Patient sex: M
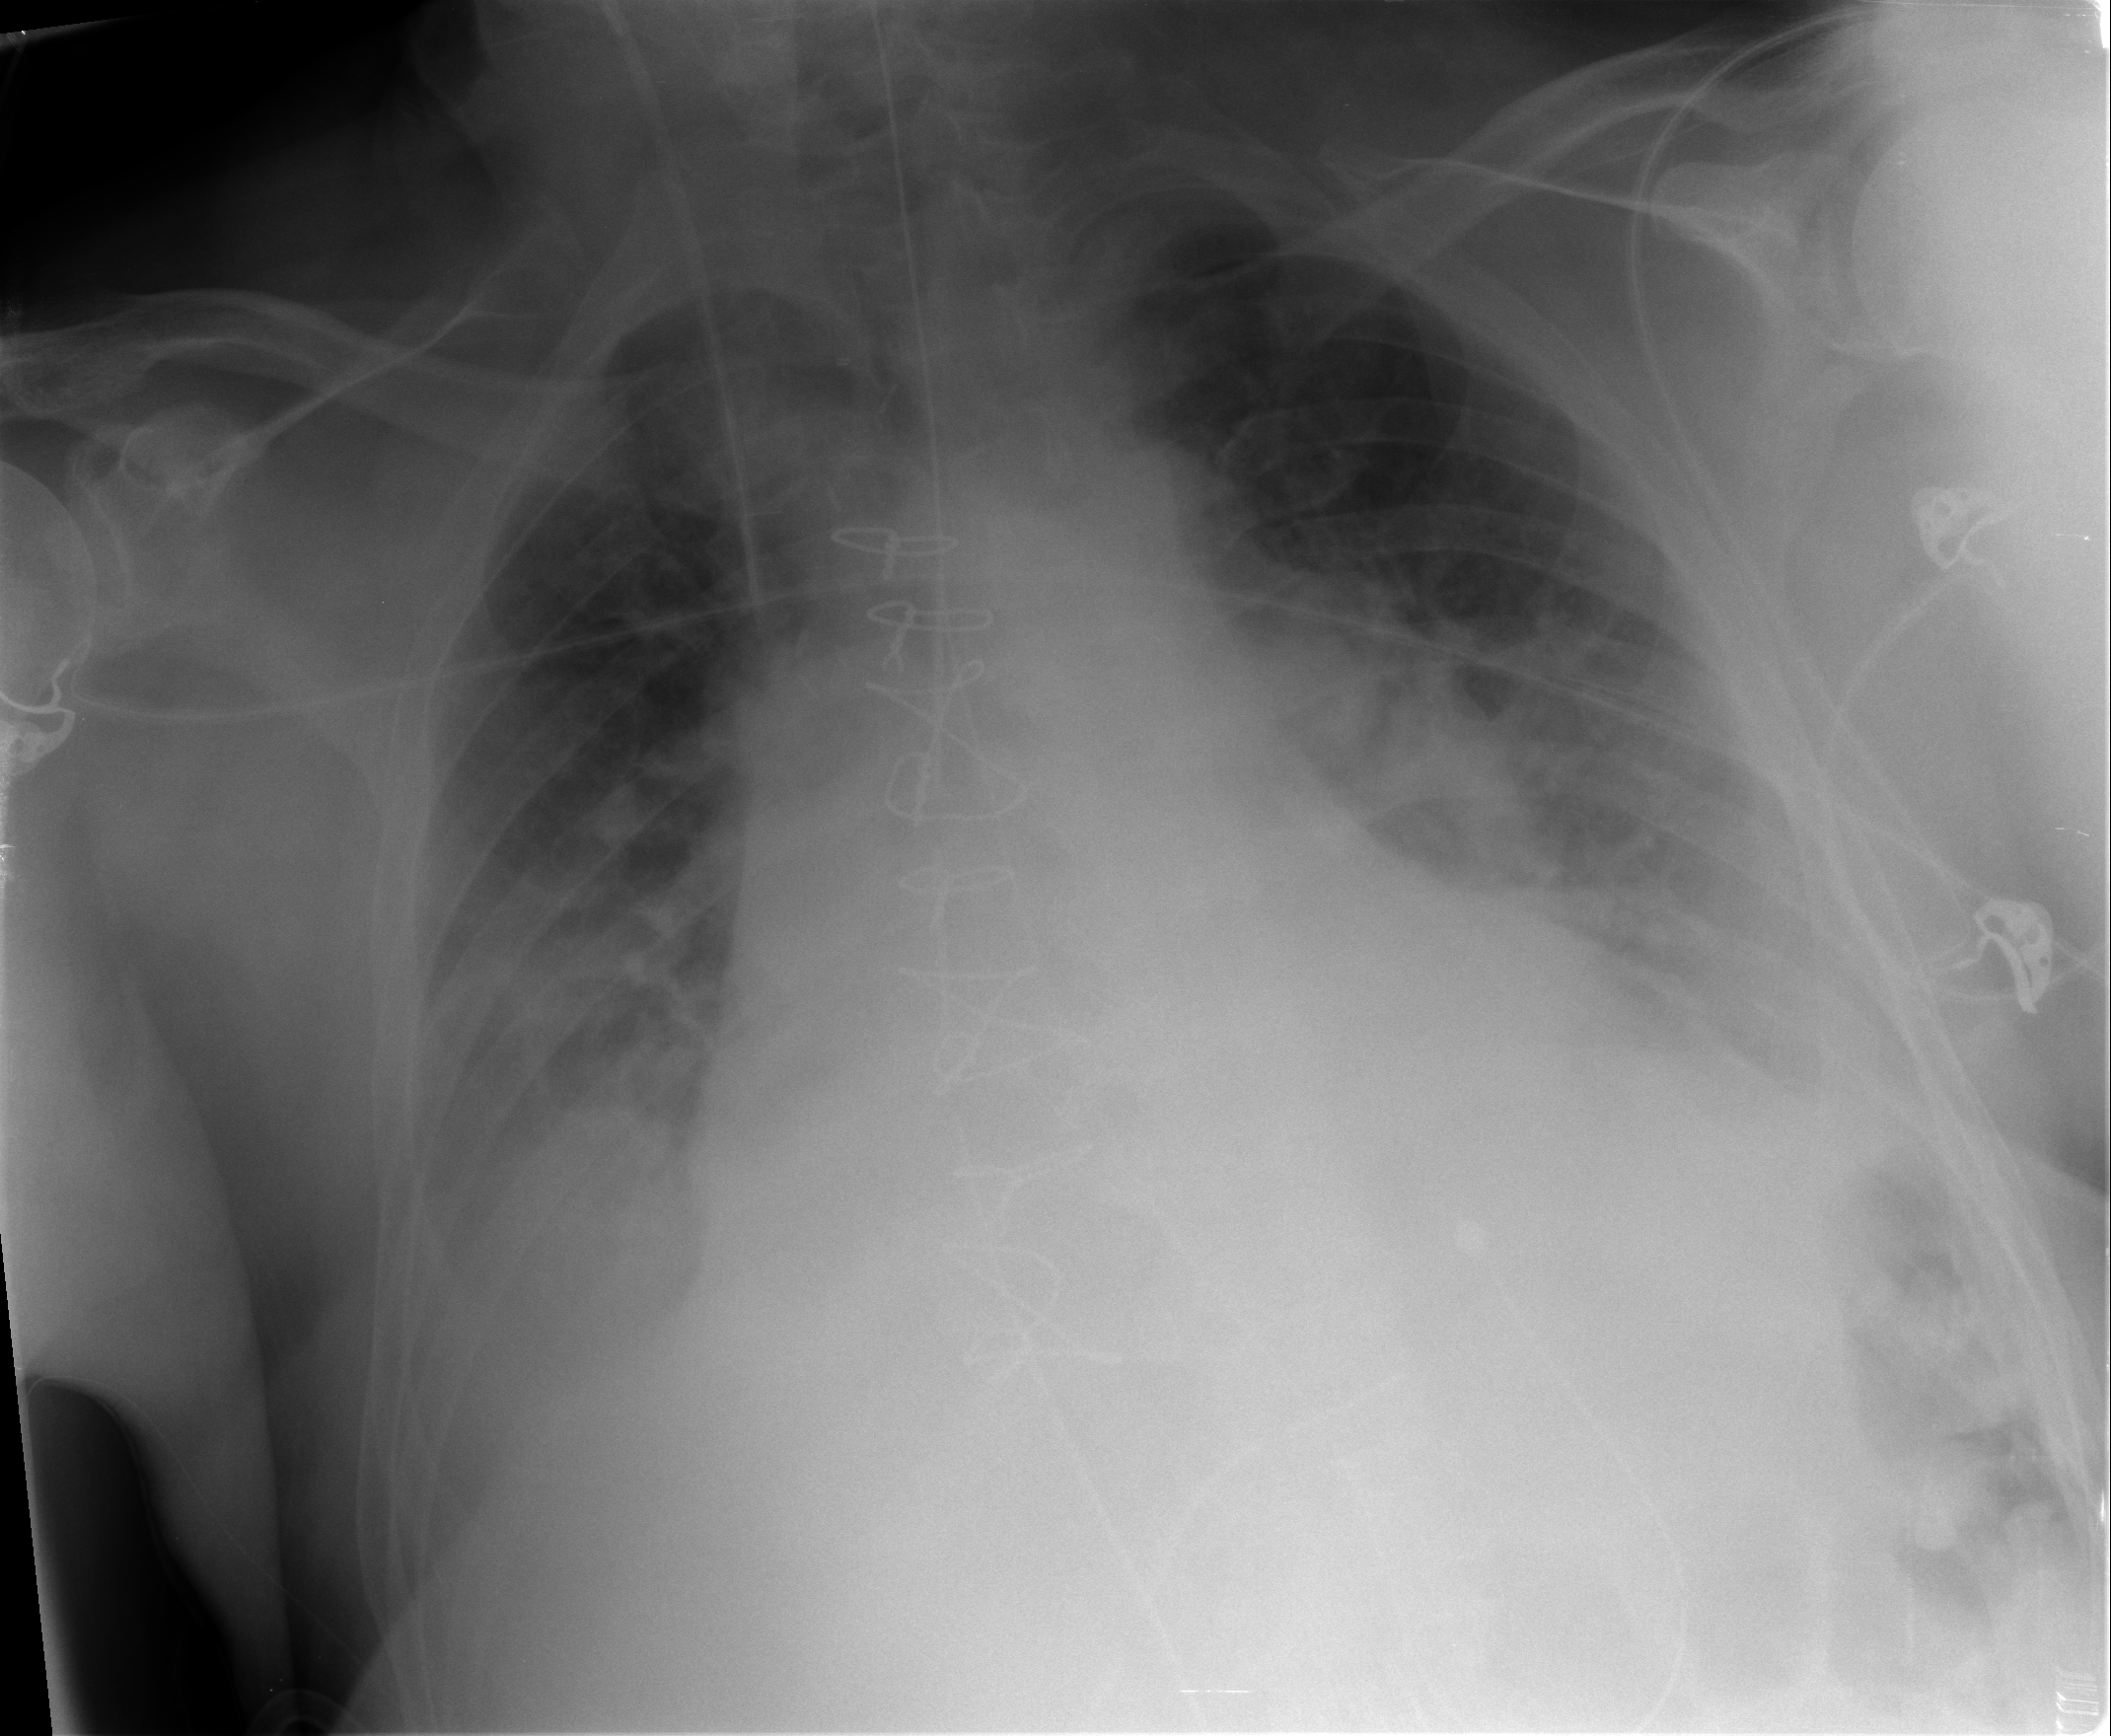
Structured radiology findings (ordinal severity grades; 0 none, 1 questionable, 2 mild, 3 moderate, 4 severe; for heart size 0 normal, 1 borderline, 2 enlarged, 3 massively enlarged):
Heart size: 2
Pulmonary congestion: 2
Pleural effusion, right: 3
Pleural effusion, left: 2
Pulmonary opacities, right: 1
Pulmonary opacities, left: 1
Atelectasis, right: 2
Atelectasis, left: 2